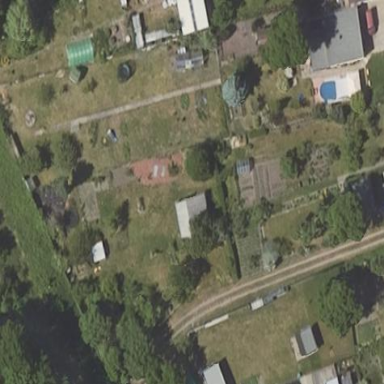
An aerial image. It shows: Allotments area.